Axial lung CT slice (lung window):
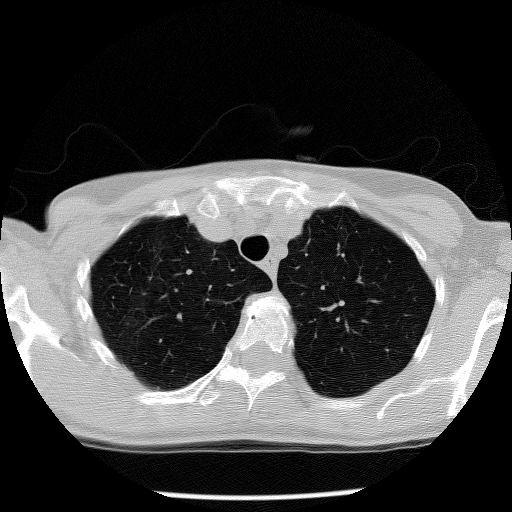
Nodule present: no